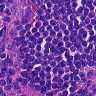
Metastatic tissue present: no